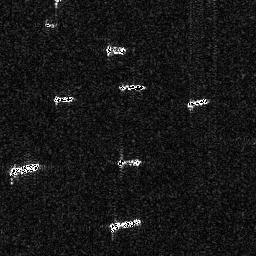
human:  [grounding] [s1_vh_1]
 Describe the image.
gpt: In the satellite image, there is  <ref>1 medium ship </ref> <box>[[3, 62, 15, 69, 0]]</box> located at left,  <ref>1 small ship </ref> <box>[[20, 36, 28, 40, 0]]</box> located at left,  <ref>2 small ship </ref> <box>[[45, 31, 56, 36, 0], [45, 60, 55, 65, 0]]</box> located at center,  <ref>1 small ship </ref> <box>[[40, 17, 49, 21, 0]]</box> located at top,  <ref>1 small ship </ref> <box>[[72, 37, 82, 42, 0]]</box> located at right,  <ref>1 medium ship </ref> <box>[[42, 84, 55, 90, 0]]</box> located at bottom.